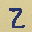
Label: 2